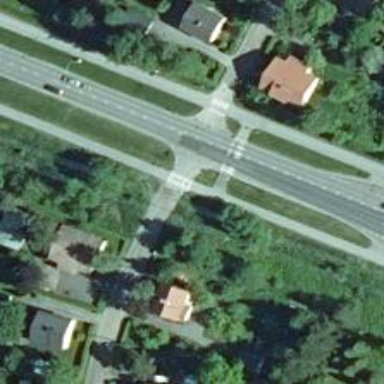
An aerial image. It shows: Marked crossing on the road.